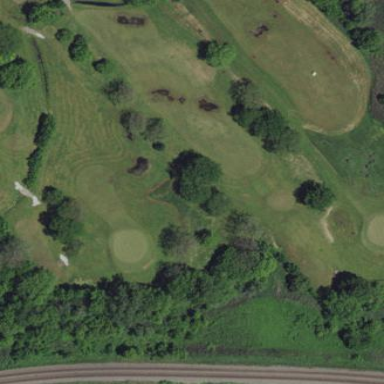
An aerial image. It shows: Well-maintained golf fairway within grassy area designated for the sport of golf.